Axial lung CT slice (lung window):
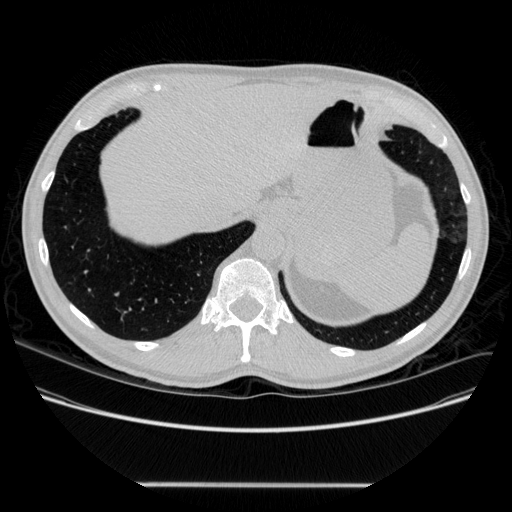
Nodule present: no